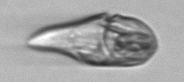
Label: Gyrodinium